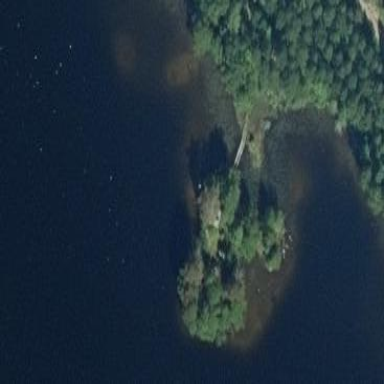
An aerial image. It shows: Islet surrounded by woodland.